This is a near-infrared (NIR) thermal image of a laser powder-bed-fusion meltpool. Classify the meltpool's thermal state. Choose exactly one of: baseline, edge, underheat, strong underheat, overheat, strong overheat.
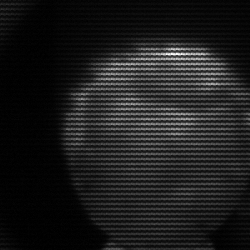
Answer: edge